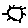
Label: sun